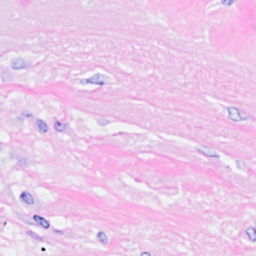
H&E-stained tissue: Breast